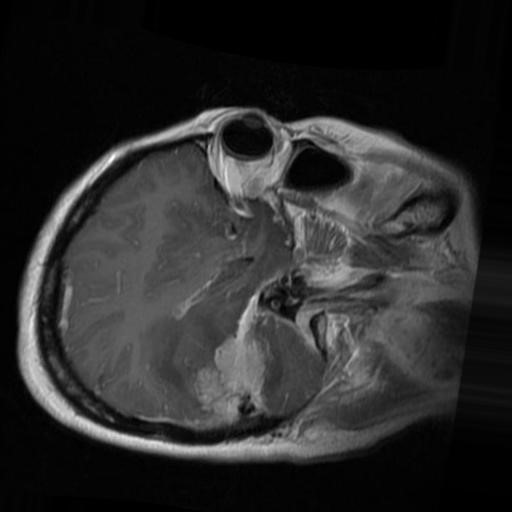
Label: brain_menin